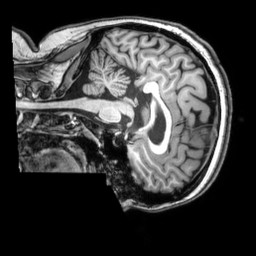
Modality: T1w
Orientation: sagittal
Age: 28
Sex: female
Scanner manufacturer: philips
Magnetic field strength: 3 T
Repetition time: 0.008113 s
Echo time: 0.003709 s